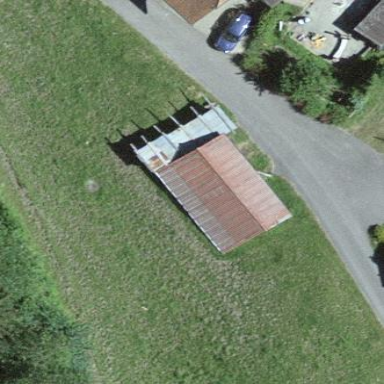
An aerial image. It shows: Rural barn.